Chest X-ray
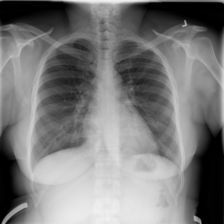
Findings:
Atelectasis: negative
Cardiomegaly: negative
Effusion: negative
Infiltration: negative
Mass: negative
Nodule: negative
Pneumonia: negative
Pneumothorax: negative
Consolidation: negative
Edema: negative
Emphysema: negative
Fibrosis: negative
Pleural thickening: negative
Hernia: negative